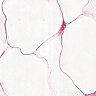
Metastatic tissue present: no